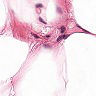
Metastatic tissue present: no